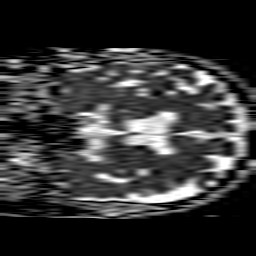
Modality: ADC
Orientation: coronal
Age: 73
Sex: male
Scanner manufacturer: philips
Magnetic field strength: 1.5 T
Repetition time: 3.646 s
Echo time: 0.09255 s